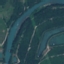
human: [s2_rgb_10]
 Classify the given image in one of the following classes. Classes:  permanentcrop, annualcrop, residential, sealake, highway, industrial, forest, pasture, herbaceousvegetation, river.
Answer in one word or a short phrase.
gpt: River